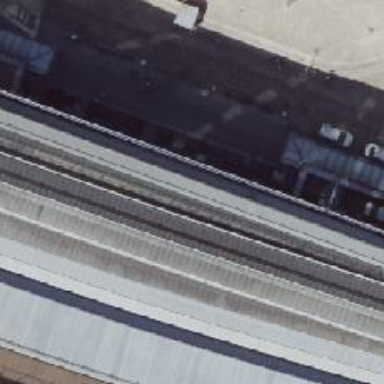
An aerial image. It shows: Viaduct bridge carrying electrified light rail line with ballastless tracks.